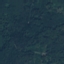
Land use / land cover class: Forest